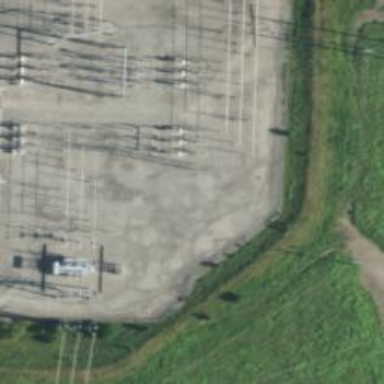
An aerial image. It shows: Switch used for power control.